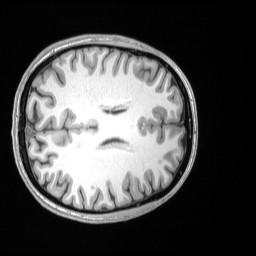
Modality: T1w
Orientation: axial
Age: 24
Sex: female
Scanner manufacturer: siemens
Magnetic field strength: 3 T
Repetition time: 2.53 s
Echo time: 0.00164 s